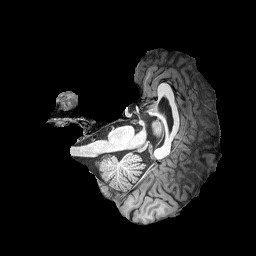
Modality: T1w
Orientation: axial
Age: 54
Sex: male
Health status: healthy